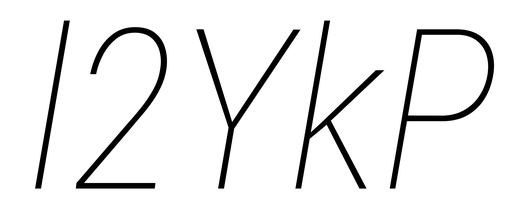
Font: Roboto-Italic_Condensed_Thin_Italic